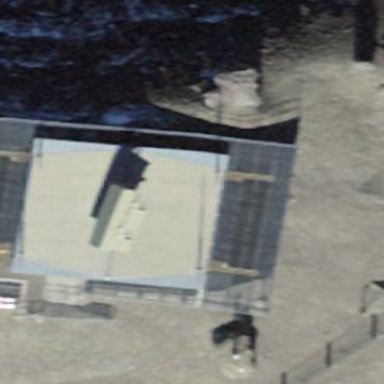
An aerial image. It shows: Bunker.